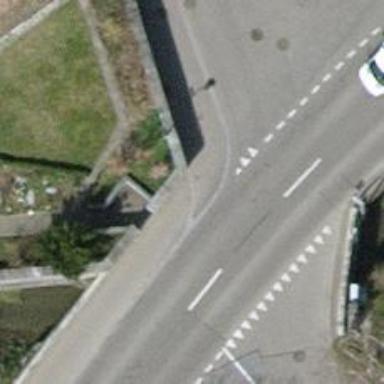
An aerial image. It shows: Asphalt sidewalk along the footway.